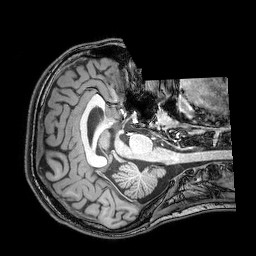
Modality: T1w
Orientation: axial
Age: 24
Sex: male